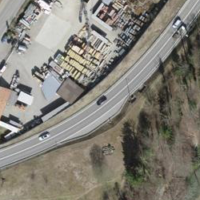
EUNIS habitat code: 41
Species observed at this site:
Cornus sanguinea
Chrysogaster solstitialis
Dianthus armeria